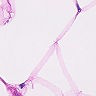
Metastatic tissue present: no